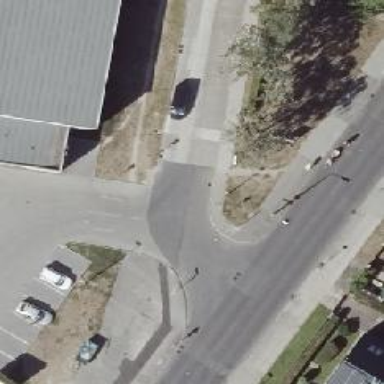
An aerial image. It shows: Residential road with concrete surface and sidewalk on the left side.